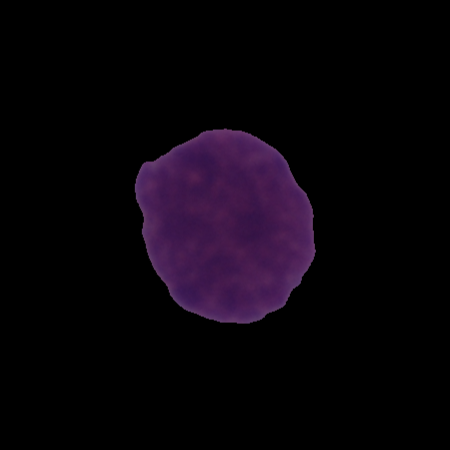
Label: healthy